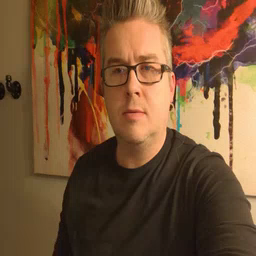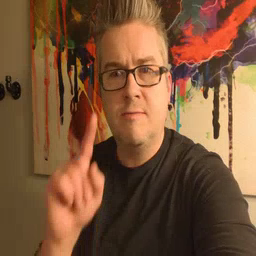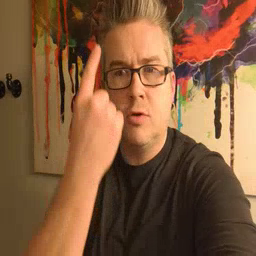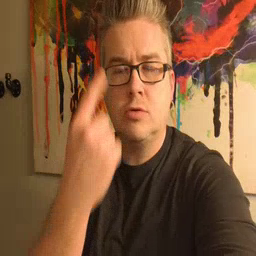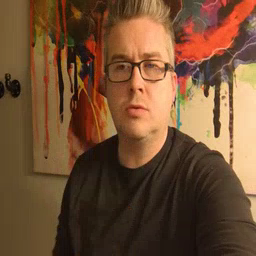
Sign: first